三年级 · 算术
同学们在计算 $312 \div 3$ 时, 得到了下面一些方法, 正确解释的方法是（）。

(1)

$\begin{array}{r}12 \\ \hline 0\end{array}$

(3) $300 \div 3=100,12 \div 3=4,100+4=104$
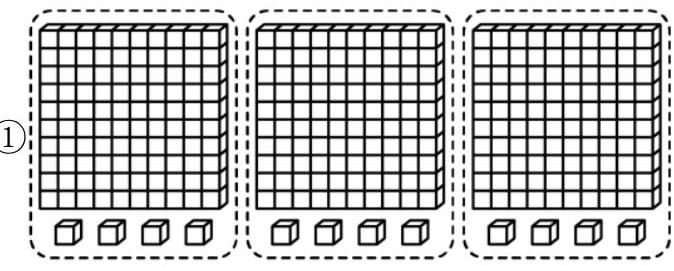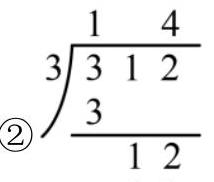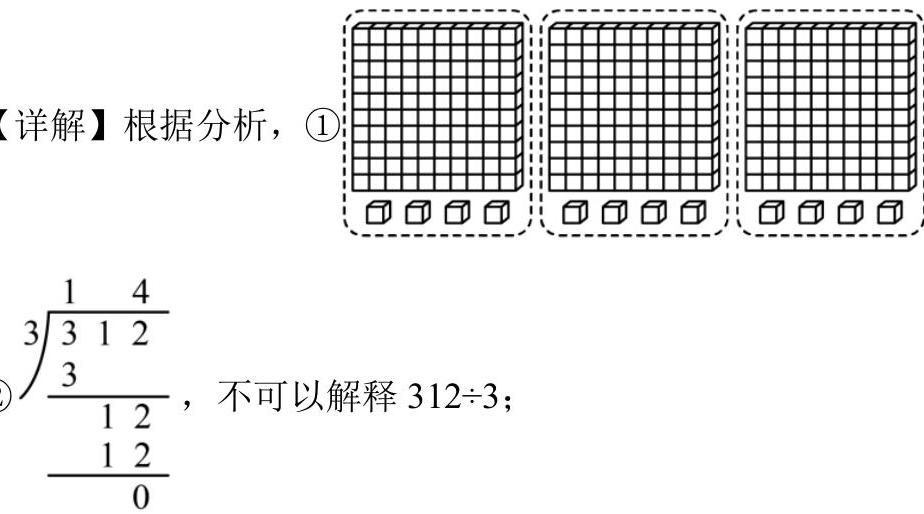
A. (1)(2)
B. (1)(3)
C. (2)(3)
答案: B
解析: B

【分析】 $312 \div 3=104$, 表示把 312 平均分成 3 份, 每份是 104 , 其中(1)就是直接把 312 个小正方体平均分成 3 份, 每份有 104 个小正方体, 可以解释；(2)的除法坚式中商的十位少了 0 , 不能解释; (3)是把 312 分成 300 和 $12,300 \div 3=100$, 是把 300 平均分成 3 份, 每份是 $100 ; 12 \div 3=4$, 是把 12 平均分成 3 份, 每份是 4 , 再加起来, 就得到了把 312 平均分成 3 份, 每份是 104 , 可以解释, 据此解答。

【详解】根据分析, (1)

(3) $300 \div 3=100,12 \div 3=4,100+4=104$, 可以解释 $312 \div 3$;

所以在计算 $312 \div 3$ 时, 正确解释的方法是(1)(3)。

故答案为: B
【点睛】此题需要学生熟练掌握并灵活运用一位数除三位数的计算。